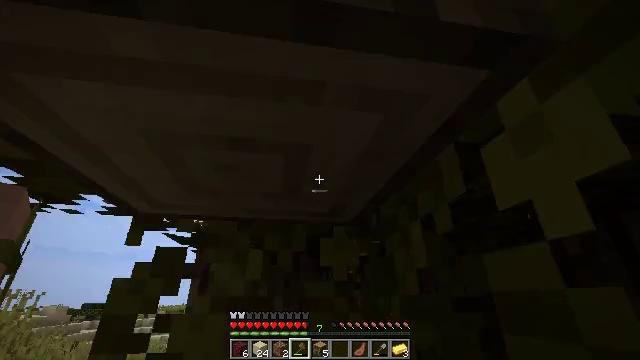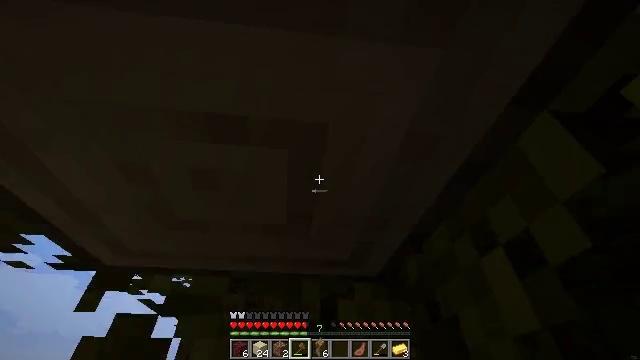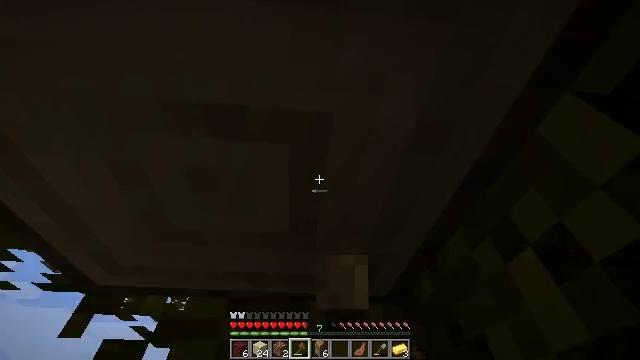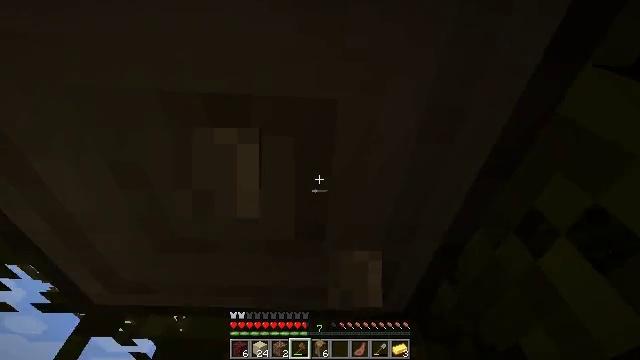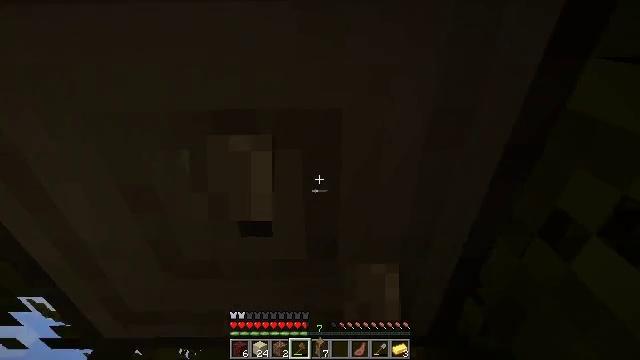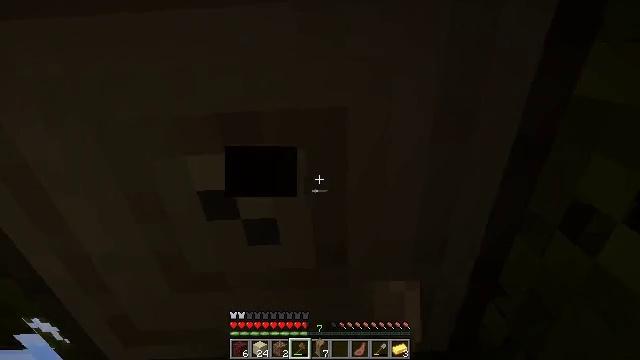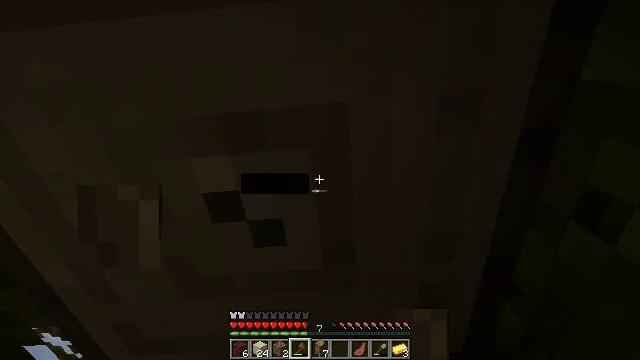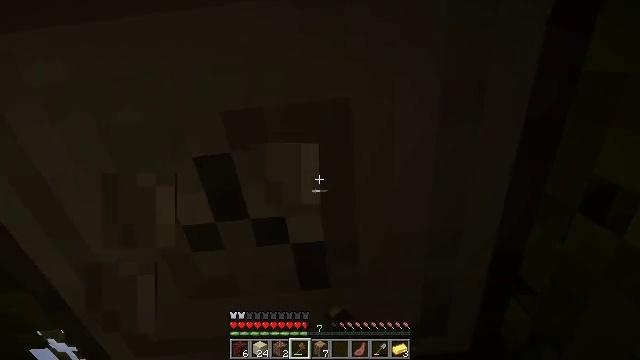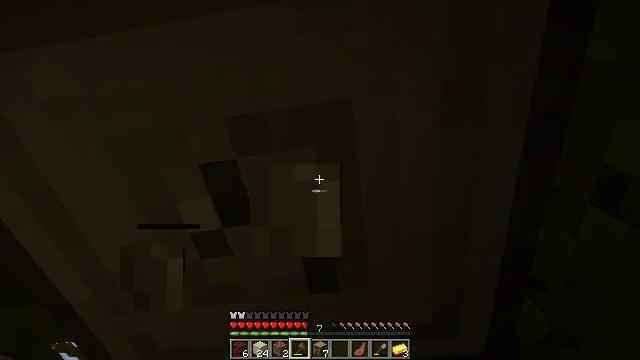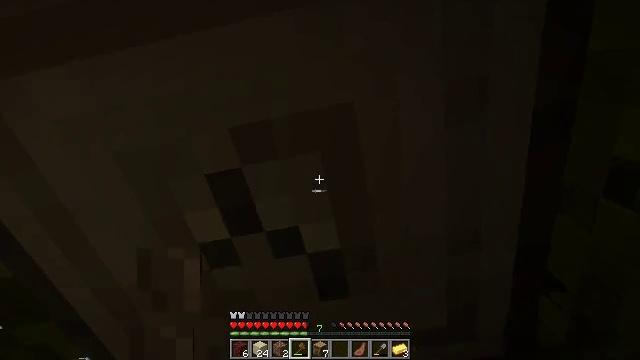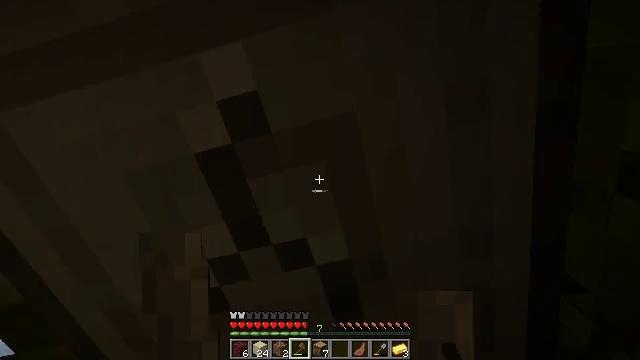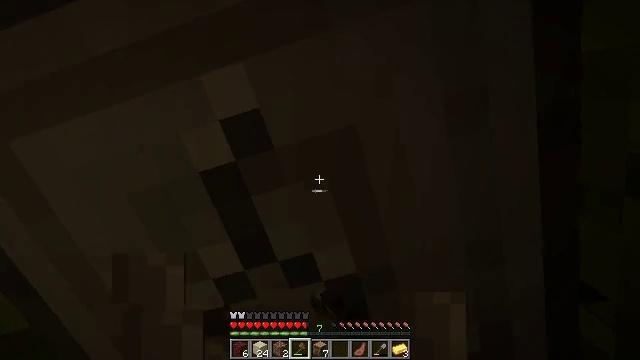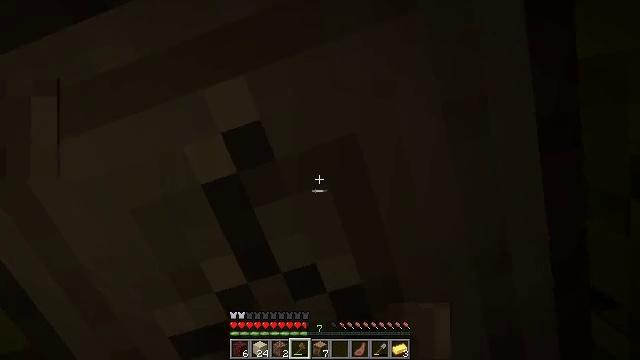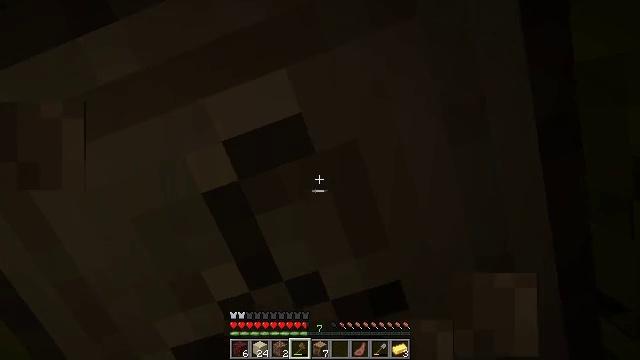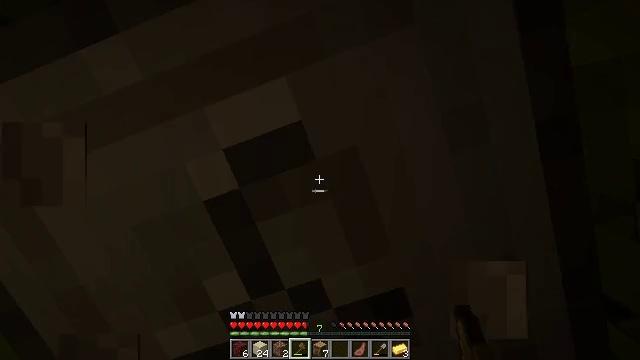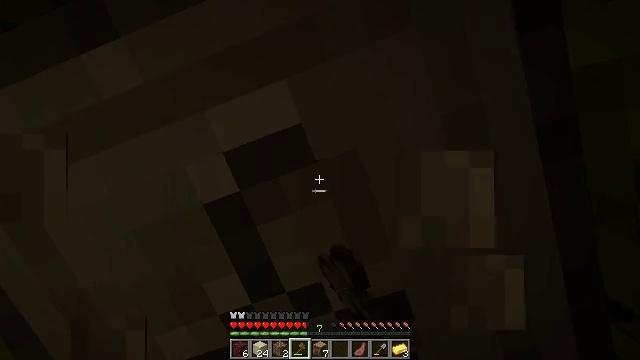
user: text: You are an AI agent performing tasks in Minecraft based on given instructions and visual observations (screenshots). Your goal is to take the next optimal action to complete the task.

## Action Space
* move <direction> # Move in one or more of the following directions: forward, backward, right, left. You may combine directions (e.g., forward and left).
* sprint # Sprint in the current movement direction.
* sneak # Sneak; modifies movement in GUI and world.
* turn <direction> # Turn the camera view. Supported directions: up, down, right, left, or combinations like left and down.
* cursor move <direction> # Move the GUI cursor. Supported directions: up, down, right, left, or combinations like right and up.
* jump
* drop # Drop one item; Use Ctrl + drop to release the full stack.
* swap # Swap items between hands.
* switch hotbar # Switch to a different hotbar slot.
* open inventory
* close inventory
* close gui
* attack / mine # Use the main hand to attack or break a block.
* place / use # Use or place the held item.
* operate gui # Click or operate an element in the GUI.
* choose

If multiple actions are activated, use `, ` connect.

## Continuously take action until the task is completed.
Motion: motion action
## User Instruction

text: Collect oak log for crafting.
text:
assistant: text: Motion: turn left and up
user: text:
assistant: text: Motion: turn left and up, attack / mine
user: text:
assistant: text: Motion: turn left and up, attack / mine
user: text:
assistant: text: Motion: turn left and up, attack / mine
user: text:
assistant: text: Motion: turn left and up, attack / mine
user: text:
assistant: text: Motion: turn left and up, attack / mine
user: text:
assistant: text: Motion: turn left, attack / mine
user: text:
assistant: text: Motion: turn left and up, attack / mine
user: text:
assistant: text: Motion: turn left and up, attack / mine
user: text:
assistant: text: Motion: turn left and up, attack / mine
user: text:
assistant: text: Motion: turn left and up, attack / mine
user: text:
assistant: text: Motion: turn left and up, attack / mine
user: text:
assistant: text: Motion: turn up, attack / mine
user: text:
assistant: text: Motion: turn up, attack / mine
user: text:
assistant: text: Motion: attack / mine
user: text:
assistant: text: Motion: attack / mine
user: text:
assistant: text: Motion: attack / mine
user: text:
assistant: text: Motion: attack / mine
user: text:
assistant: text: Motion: attack / mine
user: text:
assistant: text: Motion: attack / mine
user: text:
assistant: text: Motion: attack / mine
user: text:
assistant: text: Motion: attack / mine
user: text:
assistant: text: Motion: attack / mine
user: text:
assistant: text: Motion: attack / mine
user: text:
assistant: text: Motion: attack / mine
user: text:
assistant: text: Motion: attack / mine
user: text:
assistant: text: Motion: attack / mine
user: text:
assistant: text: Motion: attack / mine
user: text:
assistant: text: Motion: attack / mine
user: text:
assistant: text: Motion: attack / mine